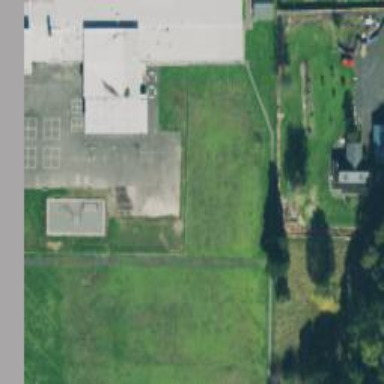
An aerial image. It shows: Schoolyard designated as leisure land.